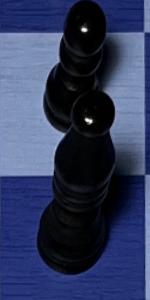
Label: Bishop_Black